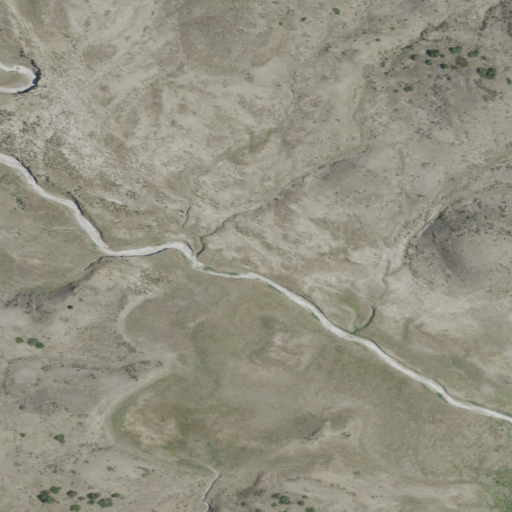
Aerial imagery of valley in Montana named Seventh Point Coulee containing shrub, grassland, herbaceous wetlands, and open water